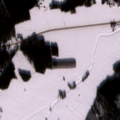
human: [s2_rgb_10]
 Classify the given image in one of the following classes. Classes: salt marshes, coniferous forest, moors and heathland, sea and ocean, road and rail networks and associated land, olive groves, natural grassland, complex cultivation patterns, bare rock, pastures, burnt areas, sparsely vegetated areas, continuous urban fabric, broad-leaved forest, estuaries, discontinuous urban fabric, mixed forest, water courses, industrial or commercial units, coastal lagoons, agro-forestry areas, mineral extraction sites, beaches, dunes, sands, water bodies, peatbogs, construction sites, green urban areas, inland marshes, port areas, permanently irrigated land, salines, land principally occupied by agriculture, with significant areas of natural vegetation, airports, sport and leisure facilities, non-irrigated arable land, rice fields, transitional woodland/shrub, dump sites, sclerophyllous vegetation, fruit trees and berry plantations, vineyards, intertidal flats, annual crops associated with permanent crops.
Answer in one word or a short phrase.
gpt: non-irrigated arable land, land principally occupied by agriculture, with significant areas of natural vegetation, broad-leaved forest, coniferous forest